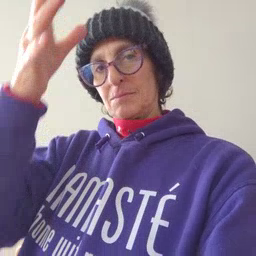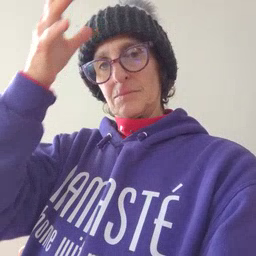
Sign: dad